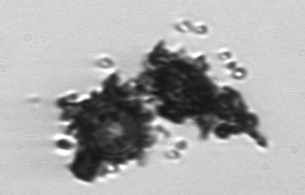
Label: Thalassiosira_TAG_external_detritus